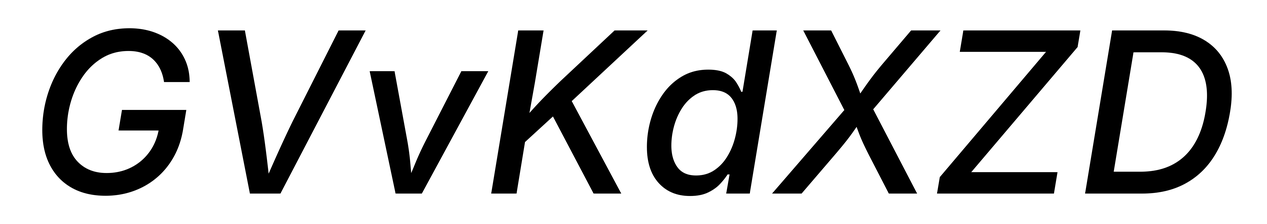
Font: Inter-Italic_Medium_Italic